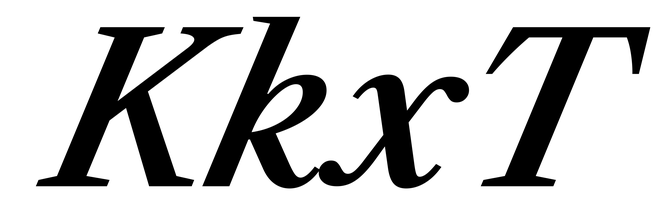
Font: LibreCaslonText-Italic_SemiBold_Italic